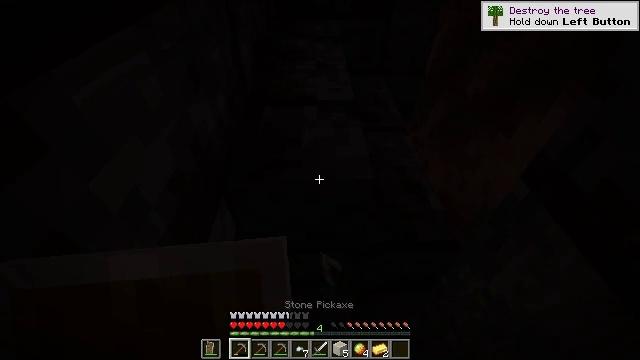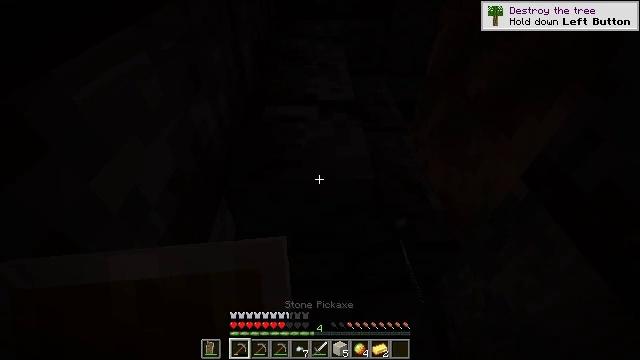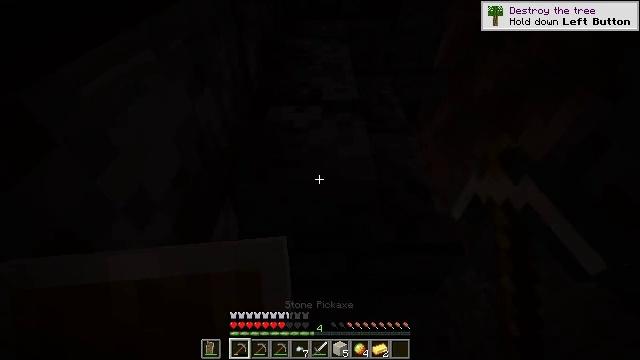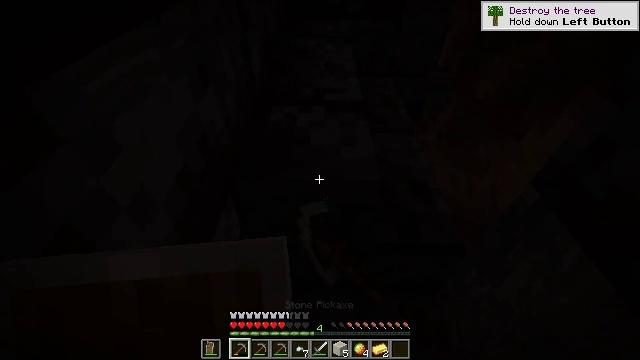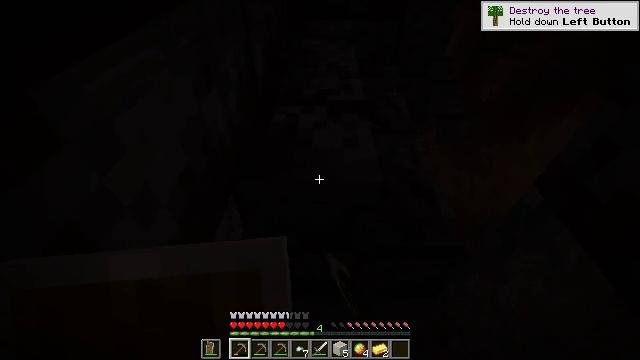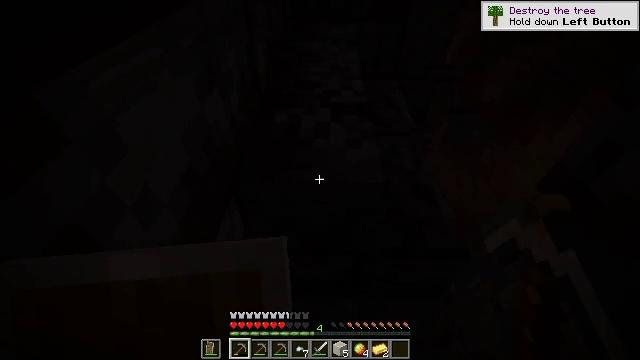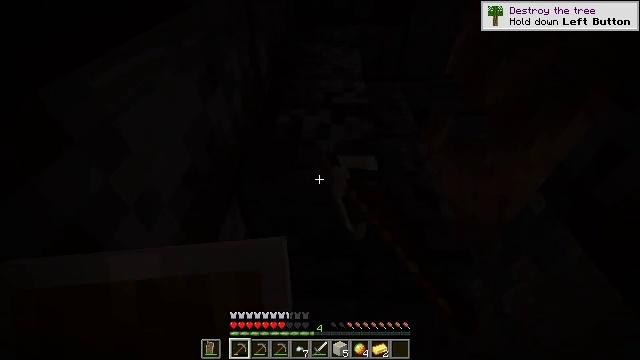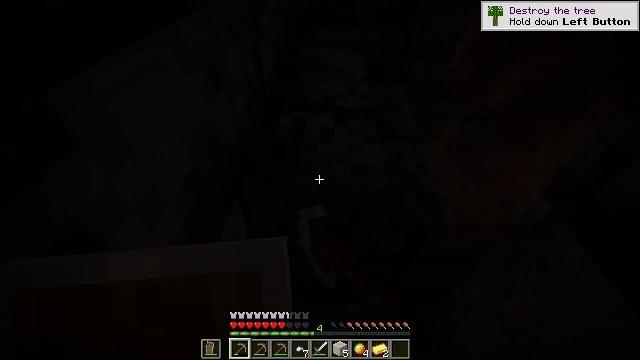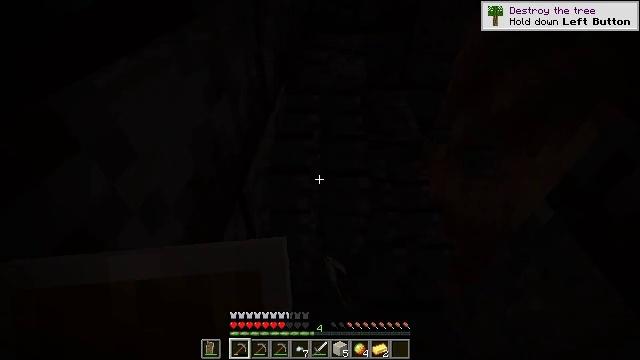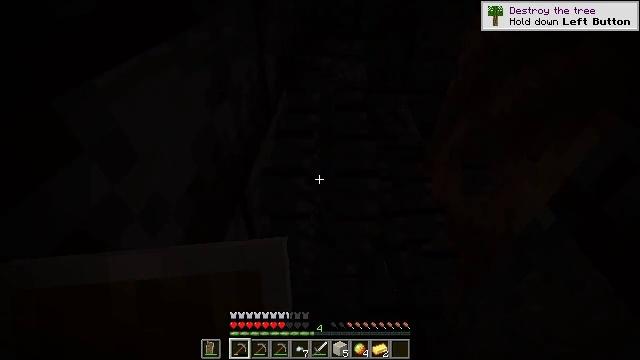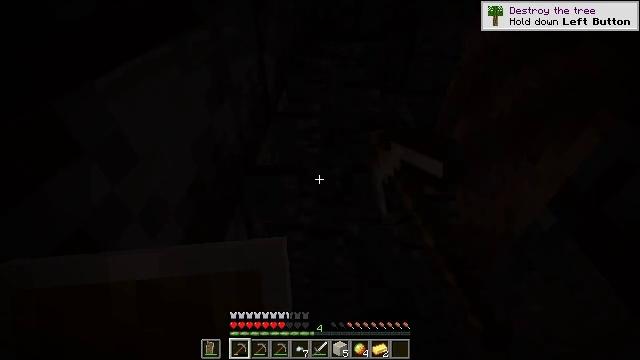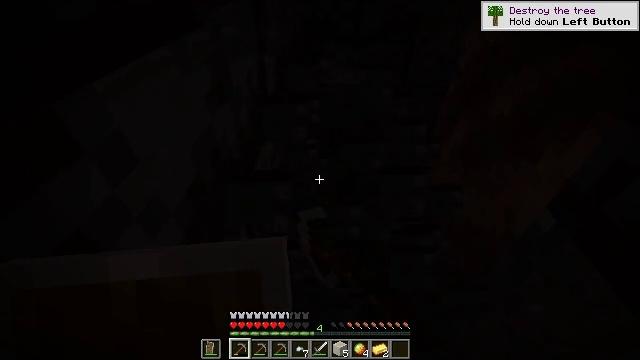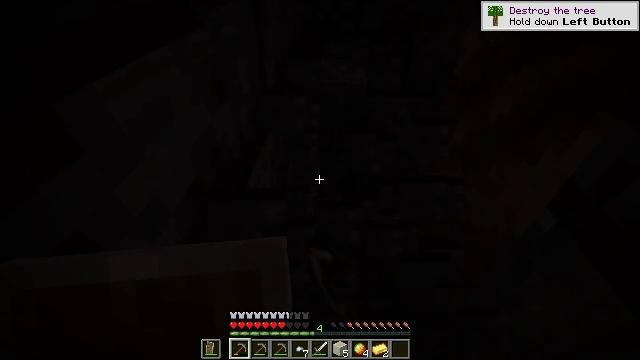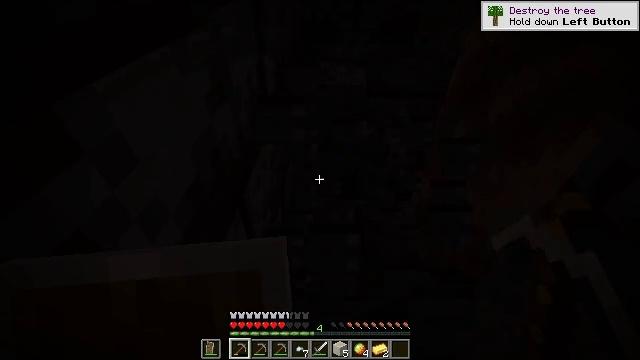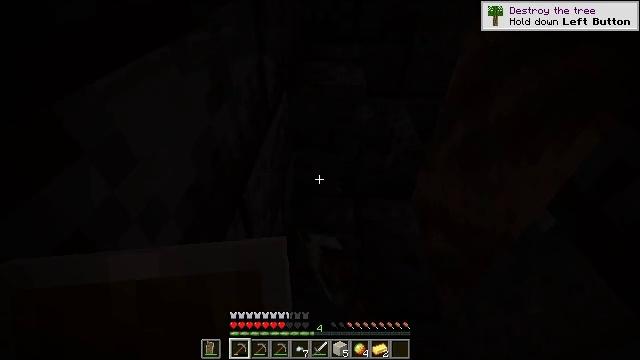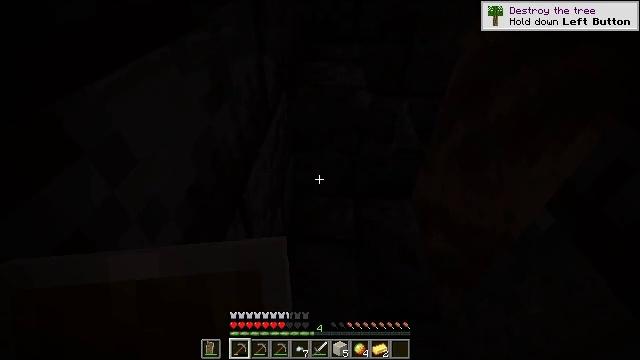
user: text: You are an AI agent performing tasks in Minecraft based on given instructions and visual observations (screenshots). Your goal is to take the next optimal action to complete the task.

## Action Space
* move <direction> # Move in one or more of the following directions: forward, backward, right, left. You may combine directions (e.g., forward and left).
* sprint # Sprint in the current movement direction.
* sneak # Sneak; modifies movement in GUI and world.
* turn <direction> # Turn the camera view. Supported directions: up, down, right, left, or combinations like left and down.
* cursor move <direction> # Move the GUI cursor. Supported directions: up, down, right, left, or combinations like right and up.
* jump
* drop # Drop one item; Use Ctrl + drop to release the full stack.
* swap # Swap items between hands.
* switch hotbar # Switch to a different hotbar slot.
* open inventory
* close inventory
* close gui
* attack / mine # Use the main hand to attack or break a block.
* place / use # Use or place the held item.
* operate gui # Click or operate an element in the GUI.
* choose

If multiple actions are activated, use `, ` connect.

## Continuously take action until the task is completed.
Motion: motion action
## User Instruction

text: Collect polished blackstone brick stairs.
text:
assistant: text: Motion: attack / mine
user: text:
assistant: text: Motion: turn left, attack / mine
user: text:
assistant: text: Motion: attack / mine
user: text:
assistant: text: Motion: attack / mine
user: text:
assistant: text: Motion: attack / mine
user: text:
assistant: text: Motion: attack / mine
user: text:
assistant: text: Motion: attack / mine
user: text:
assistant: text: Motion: attack / mine
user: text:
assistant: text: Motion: attack / mine
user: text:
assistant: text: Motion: attack / mine
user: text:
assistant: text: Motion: attack / mine
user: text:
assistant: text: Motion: attack / mine
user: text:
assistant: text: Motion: attack / mine
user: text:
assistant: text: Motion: attack / mine
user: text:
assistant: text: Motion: attack / mine
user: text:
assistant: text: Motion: attack / mine
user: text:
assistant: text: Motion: attack / mine
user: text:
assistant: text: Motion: attack / mine
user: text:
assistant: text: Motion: attack / mine
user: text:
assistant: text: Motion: attack / mine
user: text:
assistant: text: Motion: attack / mine
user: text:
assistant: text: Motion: turn up, attack / mine
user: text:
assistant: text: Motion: attack / mine
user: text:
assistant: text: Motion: attack / mine
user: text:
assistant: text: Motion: attack / mine
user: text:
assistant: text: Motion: attack / mine
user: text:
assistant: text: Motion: attack / mine
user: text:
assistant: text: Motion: attack / mine
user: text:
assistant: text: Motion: attack / mine
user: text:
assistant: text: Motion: attack / mine